Question:
I added Default-568h@2x.png image to existing iphone4 code for iphone5 and i used autoresizingMask. But i settted frame for iphone4 is 320,480 using initWithFrame. Also i setframe for navigationBarButton is based on iphone4 screen size. Now im running my code to iphone5, the iphone4 frame size only displayed all subview's frames. For example: I used button frame is (280,5,30,30) in iphone4. This same size only displayed in iphone5?
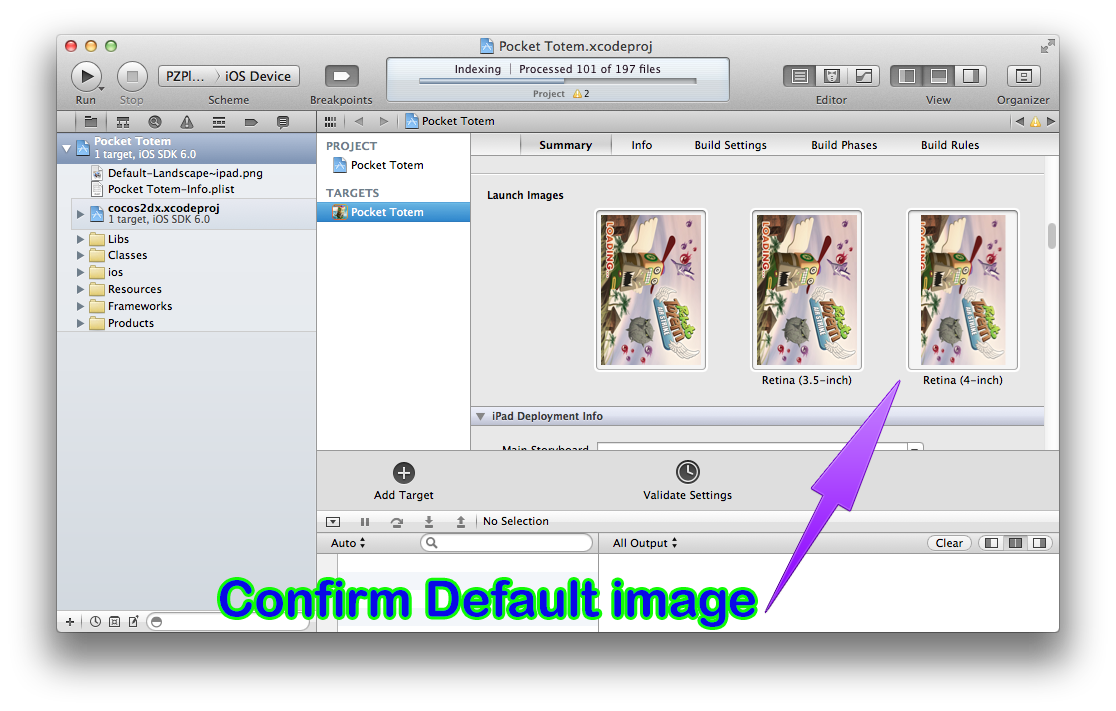
Answer: You should NEVER set frames manually based on a hard coded size for the screen.
Look at using '[UIScreen mainScreen].size'